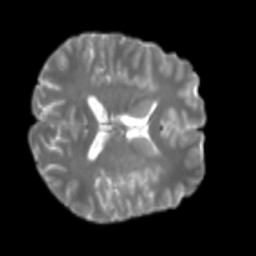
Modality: T2w
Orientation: axial
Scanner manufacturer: siemens
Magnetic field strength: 3 T
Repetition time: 4 s
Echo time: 0.0594 s